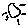
Label: sun